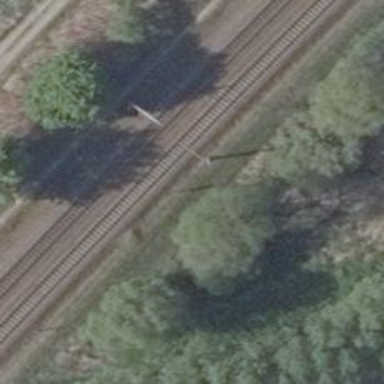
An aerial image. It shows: Milestone along the railway track with catenary mast.